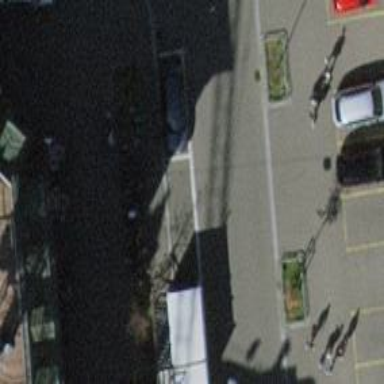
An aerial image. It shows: Bicycle parking area with bollard.